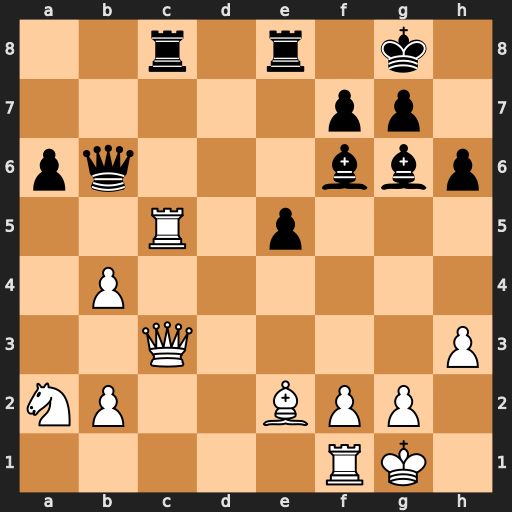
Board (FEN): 2r1r1k1/5pp1/pq3bbp/2R1p3/1P6/2Q4P/NP2BPP1/5RK1
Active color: w
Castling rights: -
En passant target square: -
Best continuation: Rxc8 Rxc8 Qxc8+